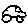
Label: car